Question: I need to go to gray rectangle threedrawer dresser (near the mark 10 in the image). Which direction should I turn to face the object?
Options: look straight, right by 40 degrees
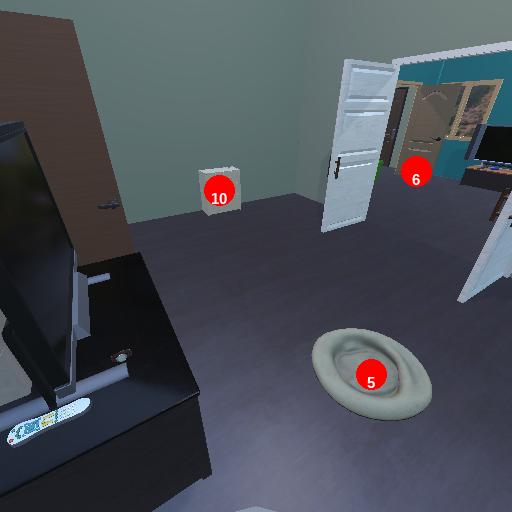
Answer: look straight